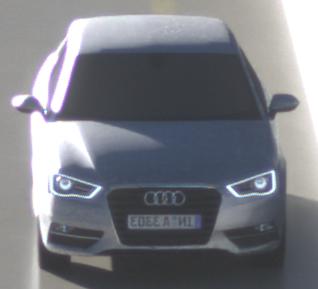
Make: Audi
Model: A3 1.2 TFSI
Detailed model: A3 (8V)
Model produced from: 2013/02
Model produced until: 2014/05
Doors: 3
Color: white
Road condition: wet road
Daytime: morning or afternoon
Contrast: high contrast